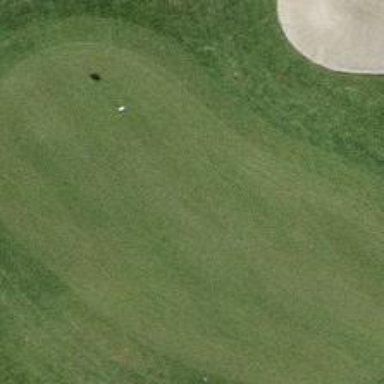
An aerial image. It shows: Golf hole.